Question: I have data in a text file (input.jpg). I want to replace the comma with the space and align the data in one line.Please see the output text file (output.jpg).
how to do this in VBA.
Please help me.
[input data]

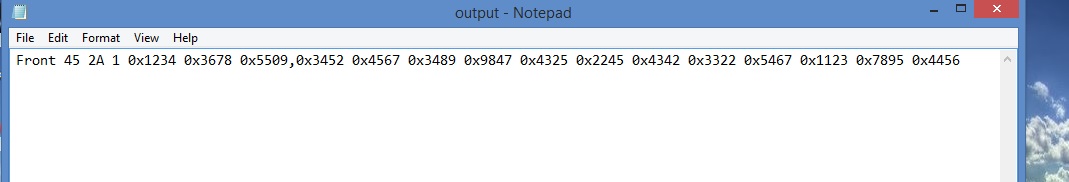
Answer: This should do the trick:
'''
Sub foo()
Dim objFSO
Const ForReading = 1
Const ForWriting = 2
Dim objTS 'define a TextStream object
Dim strContents As String
Dim fileSpec As String
fileSpec = "C:\Test.txt" 'change the path to whatever yours ought to be
Set objFSO = CreateObject("Scripting.FileSystemObject")
Set objTS = objFSO.OpenTextFile(fileSpec, ForReading)
Do While Not objTS.AtEndOfStream
strContents = strContents & " " & objTS.ReadLine 'Read line by line and store all lines in strContents
Loop
strContents = Replace(strContents, ",", " ")
objTS.Close
Set objTS = objFSO.OpenTextFile(fileSpec, ForWriting)
objTS.Write strContents
objTS.Close
End Sub
'''